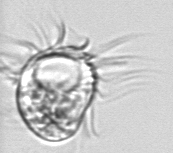
Label: Leegaardiella_ovalis